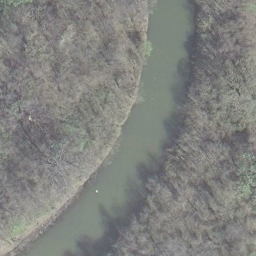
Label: river